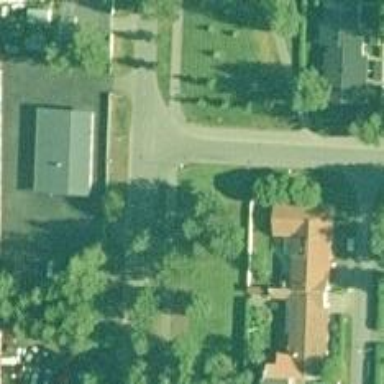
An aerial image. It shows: Road with "give way" sign.